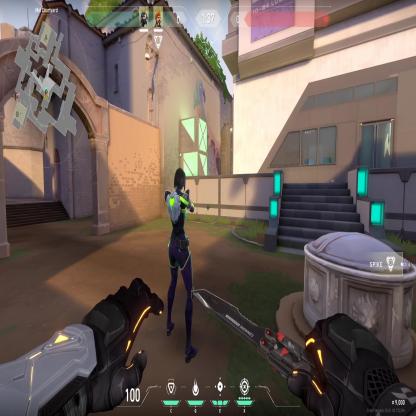
Label: teammate